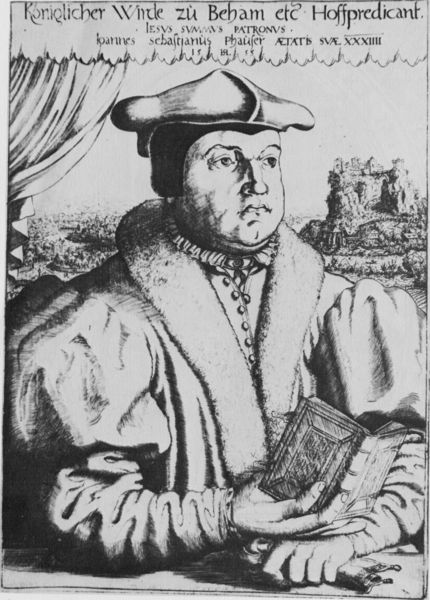
Titel: Bildnis des Johann Sebastian Phauser
Künstler: Hanns Lautensack
Institution: (Seriendruck)
Schlagwörter: berg, felsen, hand, mann, schatten, weiß, bäume, landschaft, sitzen, stadt, grau, haar, handschuh, handschuhe, hut, licht, mund, nase, profil, schwarz, zeichnung, blick, haube, alt, kappe, mütze, arm, augen, bibel, bluse, falten, kragen, pelz, ärmel, bildnis, herr, hände, portrait, porträt, vorhang, hügel, natur, gewand, halbfigur, mantel, reich, adel, händler, kaufmann, kinn, knopf, lippen, puffärmel, renaissance, schultern, schrift, man, ort, fels, dorf, grafik, graphik, rand, könig, brauen, lesen, deutsch, rüschen, knöpfe, dreiviertelprofil, hemdkragen, name, ruine, buch, burg, religion, festung, druck, druckgraphik, radierung, stich, schwarzweiß, text, überschrift, kardinal, krause, rolle, prediger, pelzkragen, halbfigurig, halbprofil, wohlhabend, mittelalter, luther, baldachin, schriftrolle, königlich, gelehrter, kupferstich, wirt, feste, feist, altertümlich, mante, hofprediger, vohang, barret, joannes, beham, ütze, beba, bebam